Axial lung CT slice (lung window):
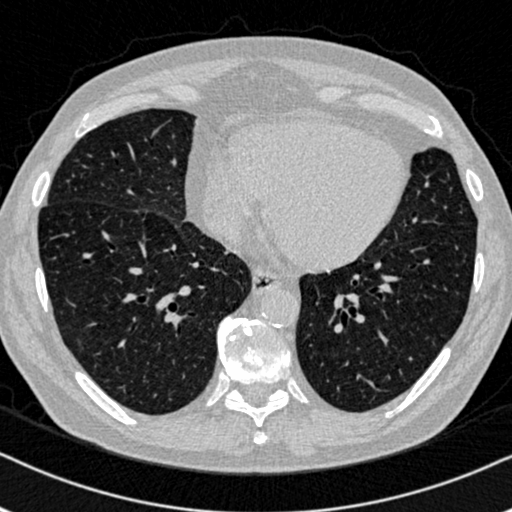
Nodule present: no